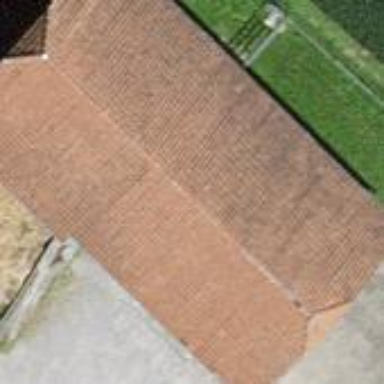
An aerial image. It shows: Rural barn.